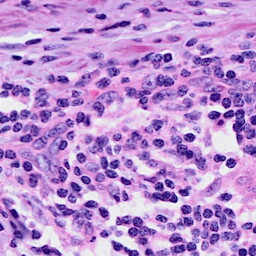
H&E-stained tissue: Cervix